Field crop: tomato
Growth stage: 1
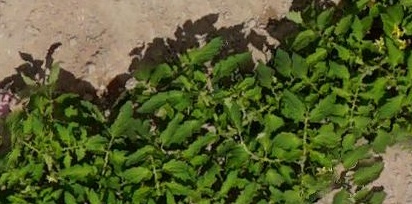
Species: tomato